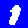
Digit: 1